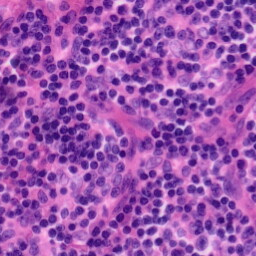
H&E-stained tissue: Tonsil